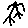
Label: bird